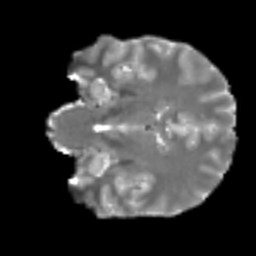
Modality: T2w
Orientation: coronal
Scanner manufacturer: siemens
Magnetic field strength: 3 T
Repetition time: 4 s
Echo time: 0.0594 s